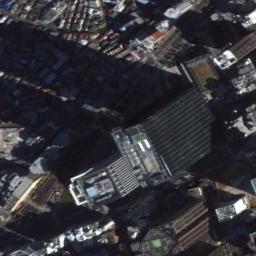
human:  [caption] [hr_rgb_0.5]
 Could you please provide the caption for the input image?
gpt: The commercial area is consist of many buildings .

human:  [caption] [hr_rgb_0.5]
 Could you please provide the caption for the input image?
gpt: A commercial area has two high-rise buildings and some other buildings .

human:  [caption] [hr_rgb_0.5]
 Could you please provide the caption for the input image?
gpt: In a commercial district there are several tall buildings of different shapes and several roads with many cars .

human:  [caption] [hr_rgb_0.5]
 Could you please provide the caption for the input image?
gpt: The building in the lower right corner is the highest .

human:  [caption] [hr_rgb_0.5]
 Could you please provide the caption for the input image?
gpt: There are two high-rise buildings on a commercial area .